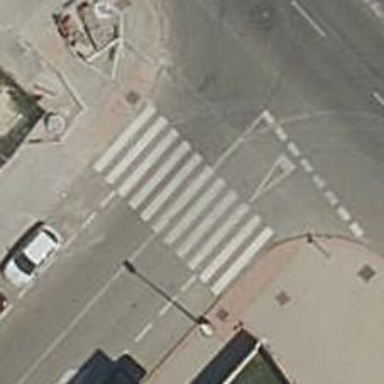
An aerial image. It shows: Zebra crossing on the road.